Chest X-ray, PA view. Patient: 38 years old, sex F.
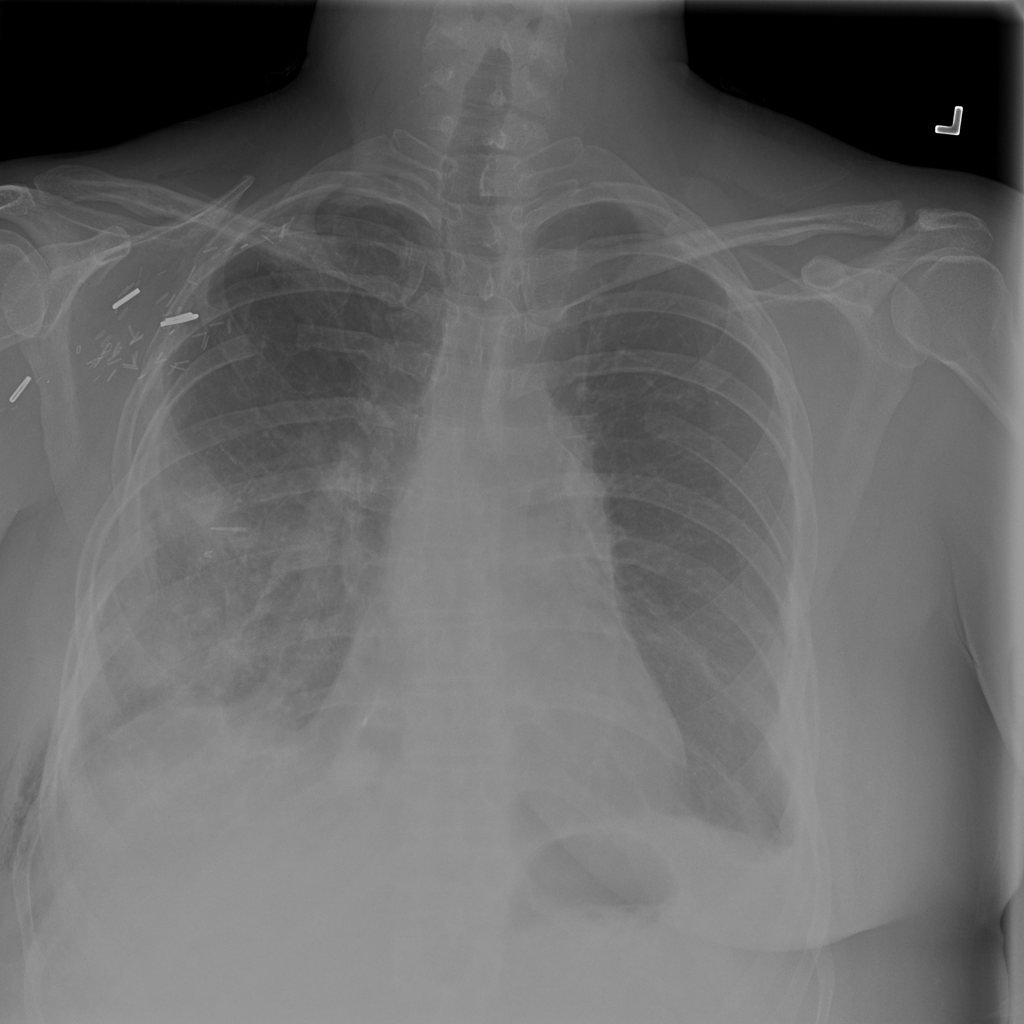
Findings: Emphysema, Pleural_Thickening